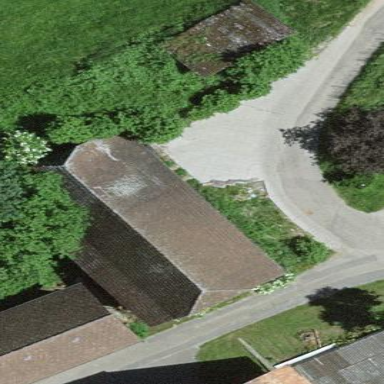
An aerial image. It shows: Garage.